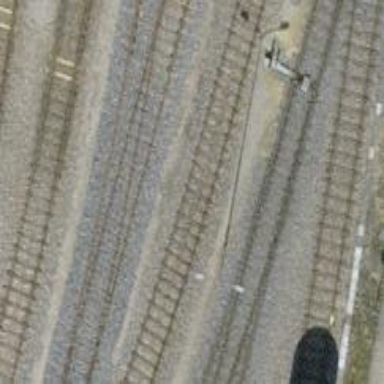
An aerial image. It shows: Single railway spur track.